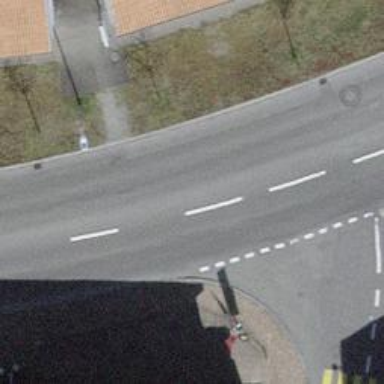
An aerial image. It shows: Uncontrolled zebra crossing with yellow markings on the road.